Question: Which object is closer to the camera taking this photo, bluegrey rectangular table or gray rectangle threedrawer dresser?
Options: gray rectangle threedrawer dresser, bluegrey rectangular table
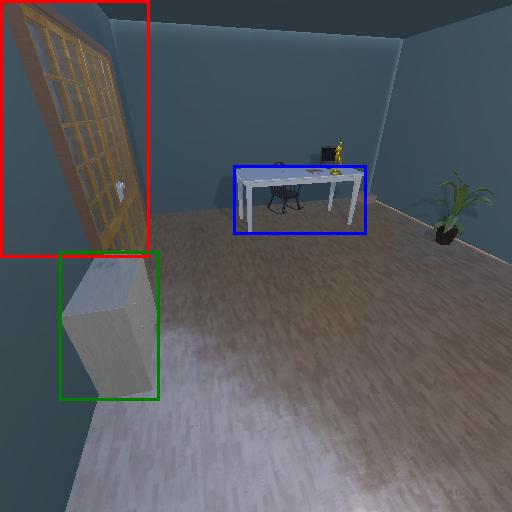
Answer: gray rectangle threedrawer dresser